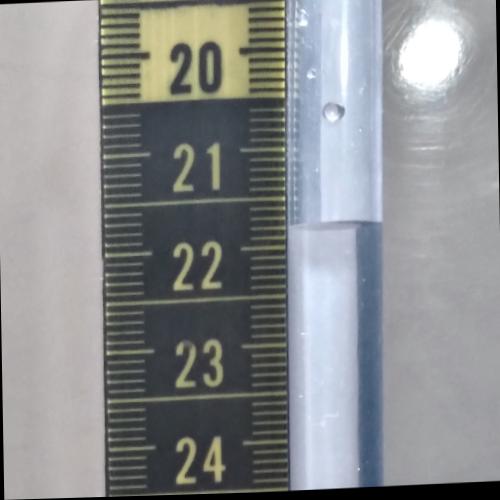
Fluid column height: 21.8 cm